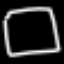
Label: square